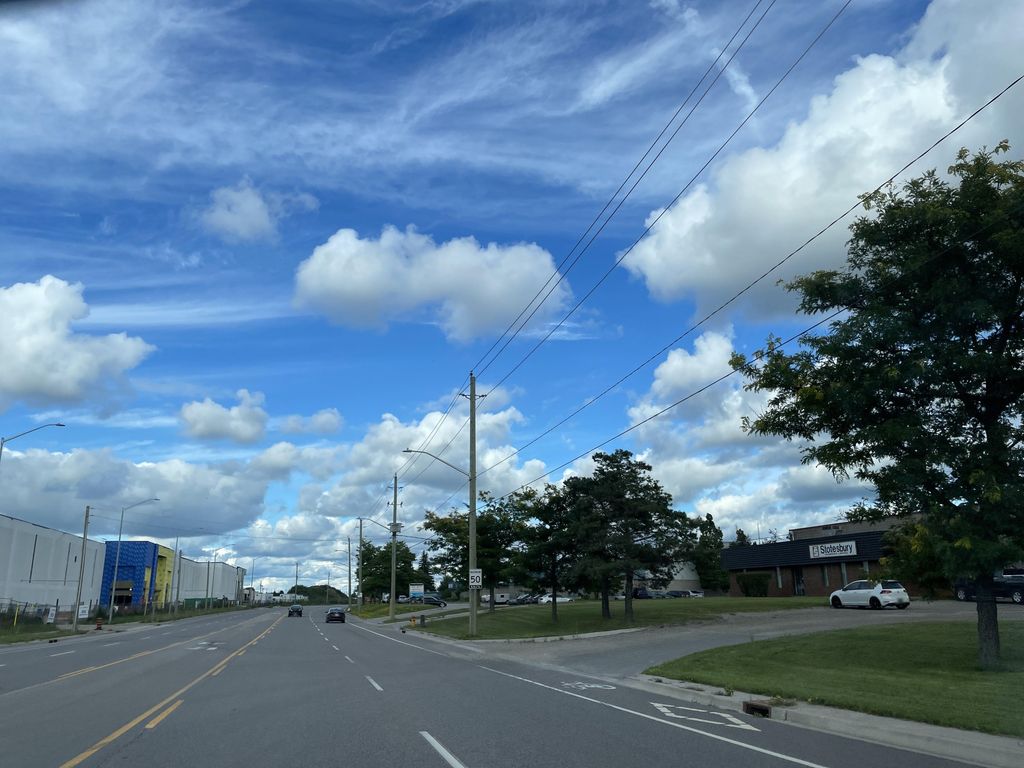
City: kitchener-waterloo